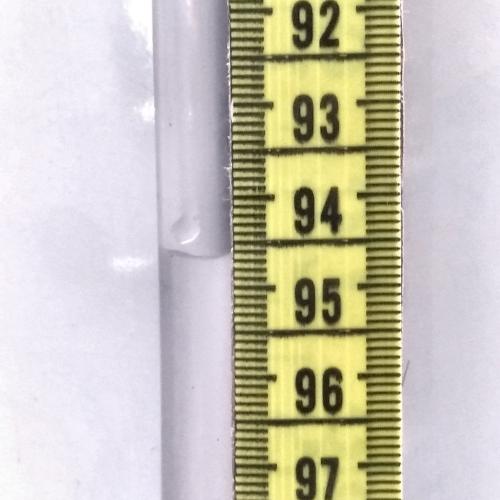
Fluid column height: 94.6 cm